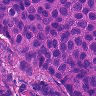
Metastatic tissue present: yes